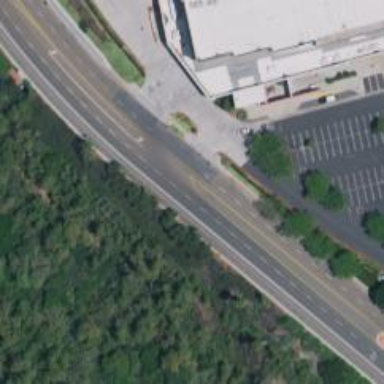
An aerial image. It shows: Tertiary road with asphalt surface.